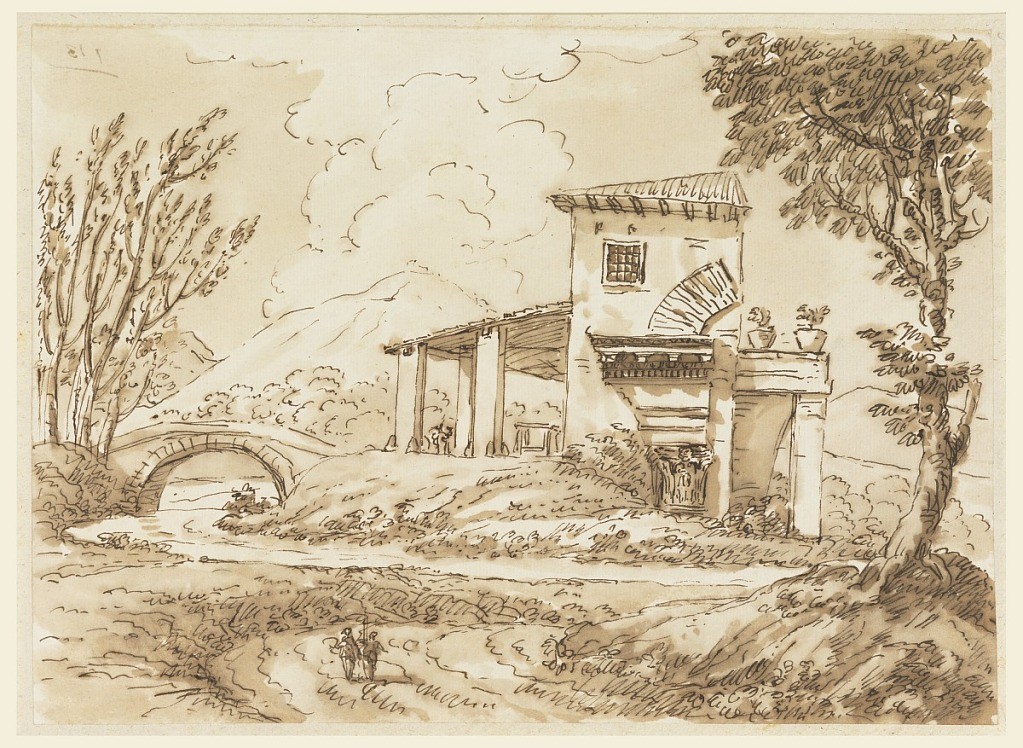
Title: Landscape with Villa
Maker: Carlo Marchionni, Italian, 1702–1786
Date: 1750–60
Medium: Pen and ink, brush and bistre wash on paper
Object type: Drawing
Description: Foreground: two people walking along a path towards a stream. Behind the stream is a bridge and a house. In the background is a large mountain and clouds billowing out of the mountain.